Question: I have a list created by the following markup
'''
<ul class="menu">
<li><a href="#">Bucuresti</a></li>
<li><a href="#">Sighisoara</a></li>
<li><a href="#">Tuzla</a></li>
<li><a href="#">Comorova-Neptun</a></li>
<li><a href="#">Maramures</a></li>
<li><a href="#">Sinaia</a></li>
</ul>
'''
My problem is that the anchor has effect only on the bounding-rectangle created by the 'a' tag, like below:
I want to have, instead the anchor over the entire 'li' tag. In the past, I have been putting the 'li' inside the anchor tag ( '<a href="#"><li>Bucuresti</li></a>' ), but someone told me that it is wrong. What else can I do to get the effect I want without forcing the HTML syntax?
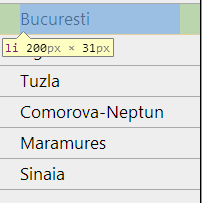
Answer: Links ('<a>') are <URL> instead 'ul.menu a {display:block;}', they'll take up the full width of their containing element by default and you can give them the ability to expand their height.